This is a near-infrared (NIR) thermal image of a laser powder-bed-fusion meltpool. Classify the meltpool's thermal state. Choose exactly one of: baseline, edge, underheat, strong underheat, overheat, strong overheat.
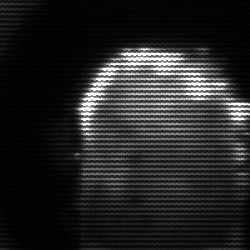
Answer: baseline